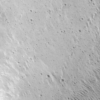
Label: not_dusty